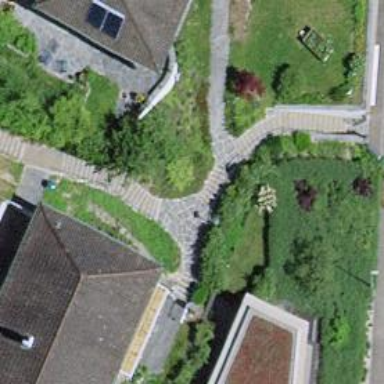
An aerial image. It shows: Road with steps.